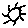
Label: sun